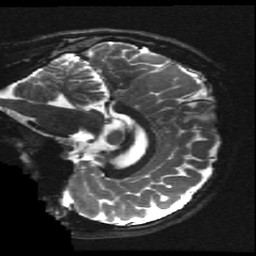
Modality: T2w
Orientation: sagittal
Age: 14
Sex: male
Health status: ill
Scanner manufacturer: ge
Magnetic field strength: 3 T
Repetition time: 7.5 s
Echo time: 0.1015 s